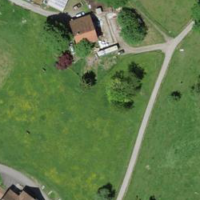
EUNIS habitat code: 52
Species observed at this site:
Filipendula ulmaria